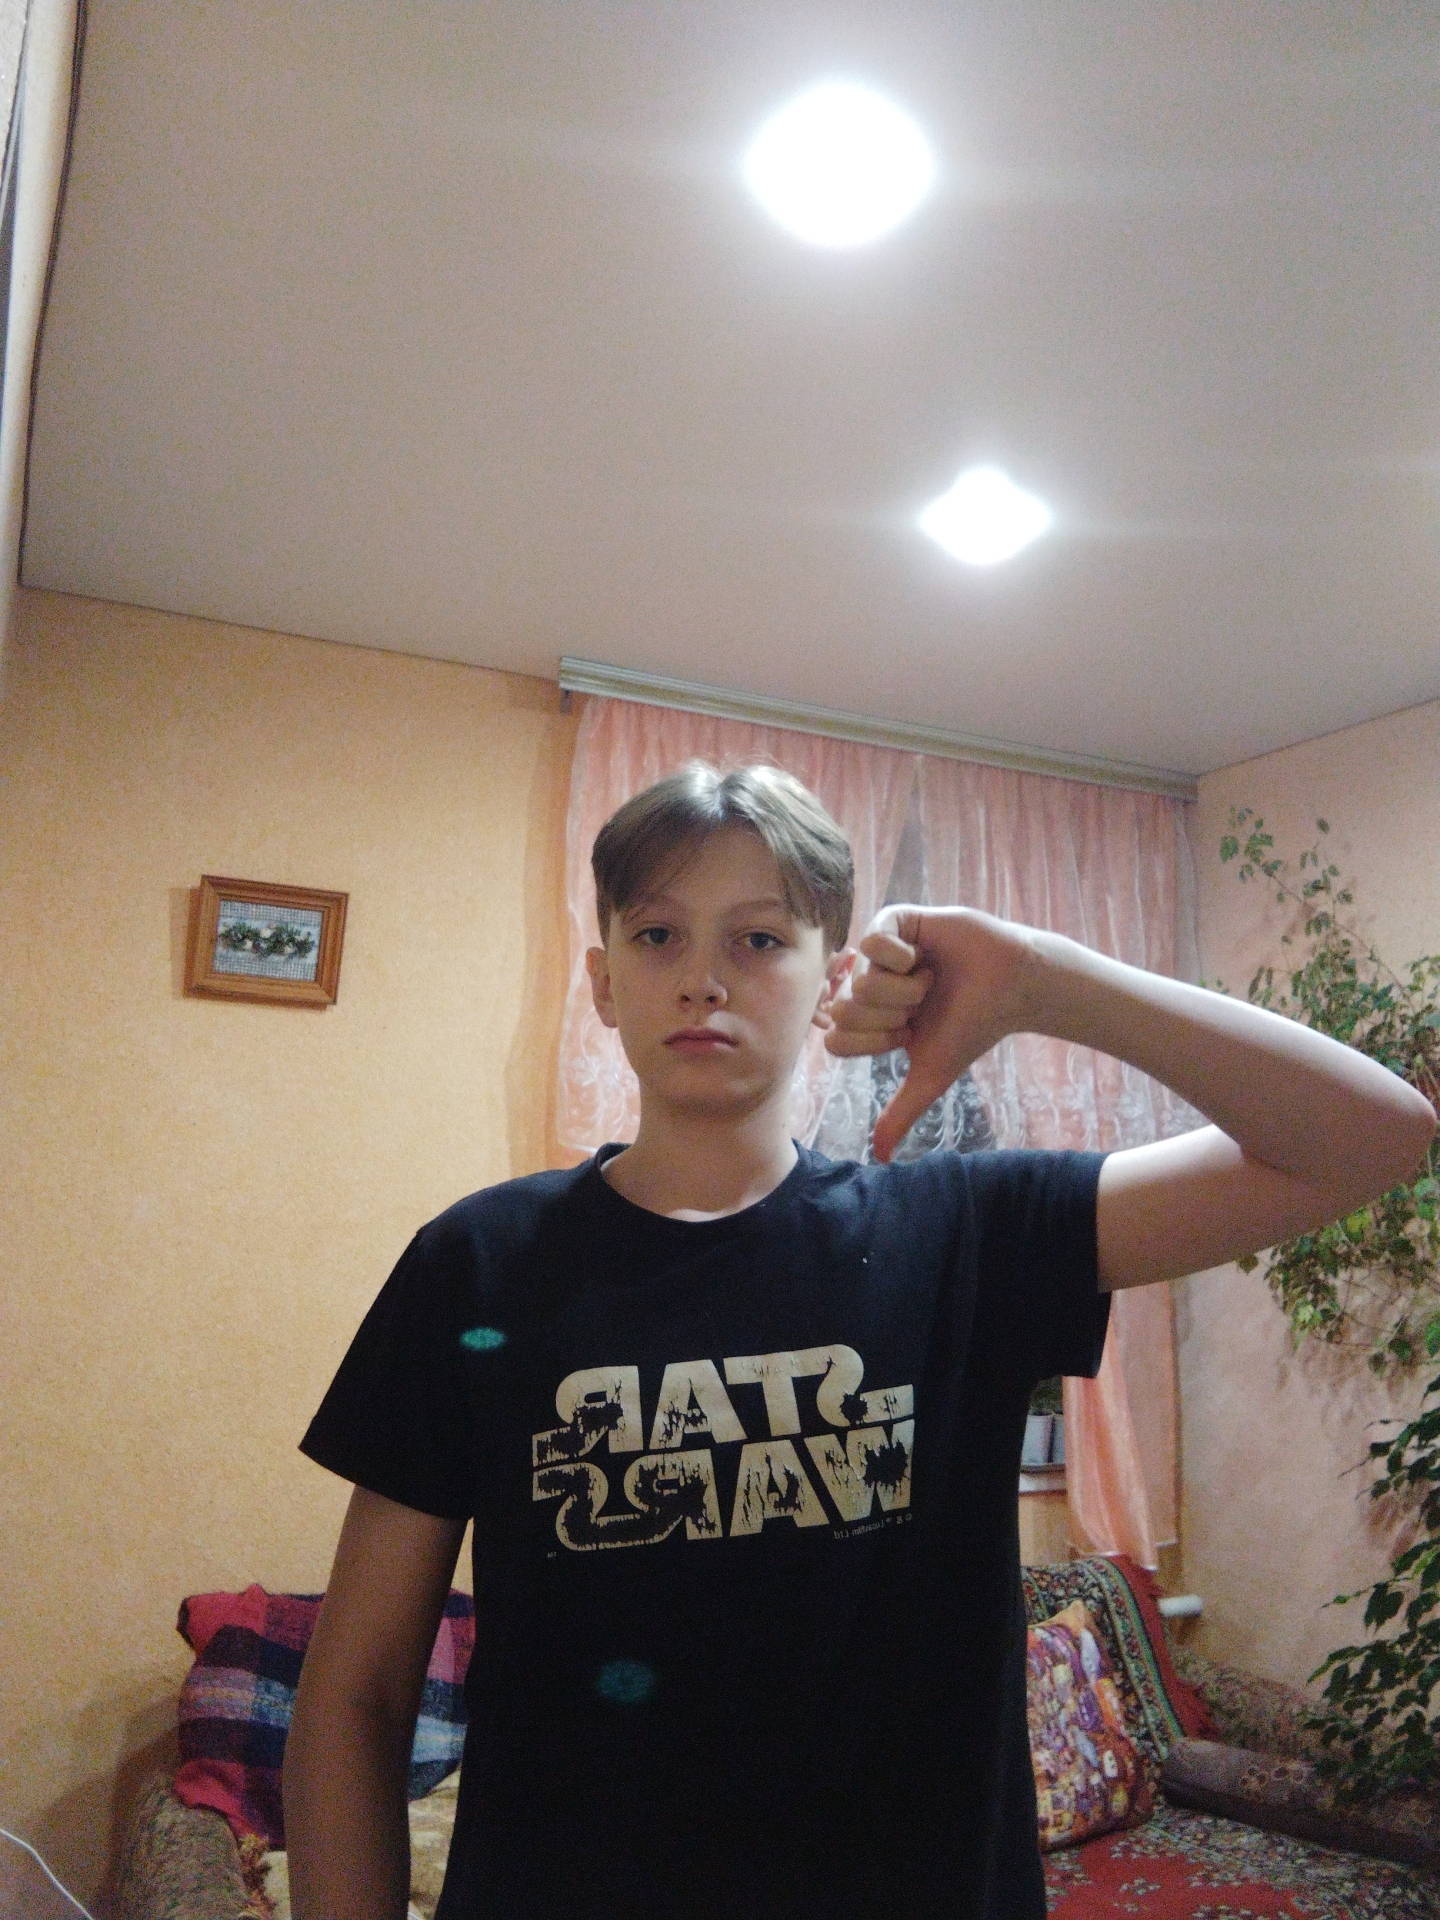
Label: noise